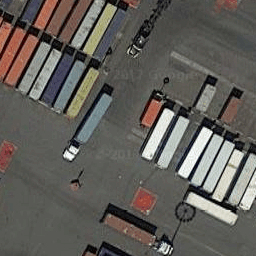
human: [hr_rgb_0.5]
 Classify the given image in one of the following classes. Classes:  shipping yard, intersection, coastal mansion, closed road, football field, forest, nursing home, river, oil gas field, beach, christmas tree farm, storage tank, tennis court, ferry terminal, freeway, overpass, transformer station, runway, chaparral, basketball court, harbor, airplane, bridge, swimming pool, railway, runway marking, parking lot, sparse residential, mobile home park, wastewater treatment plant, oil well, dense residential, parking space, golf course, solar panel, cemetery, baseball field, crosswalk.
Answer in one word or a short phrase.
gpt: shipping yard